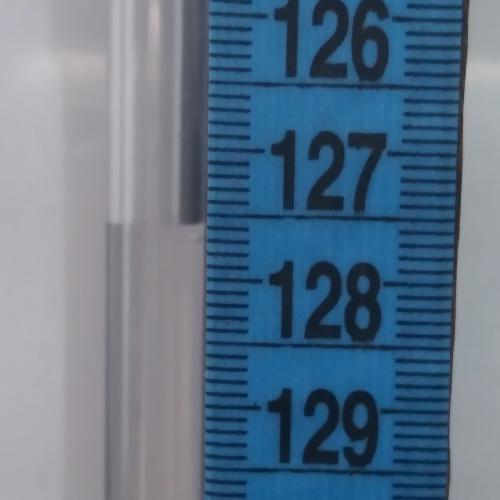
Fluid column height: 127.6 cm